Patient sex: M
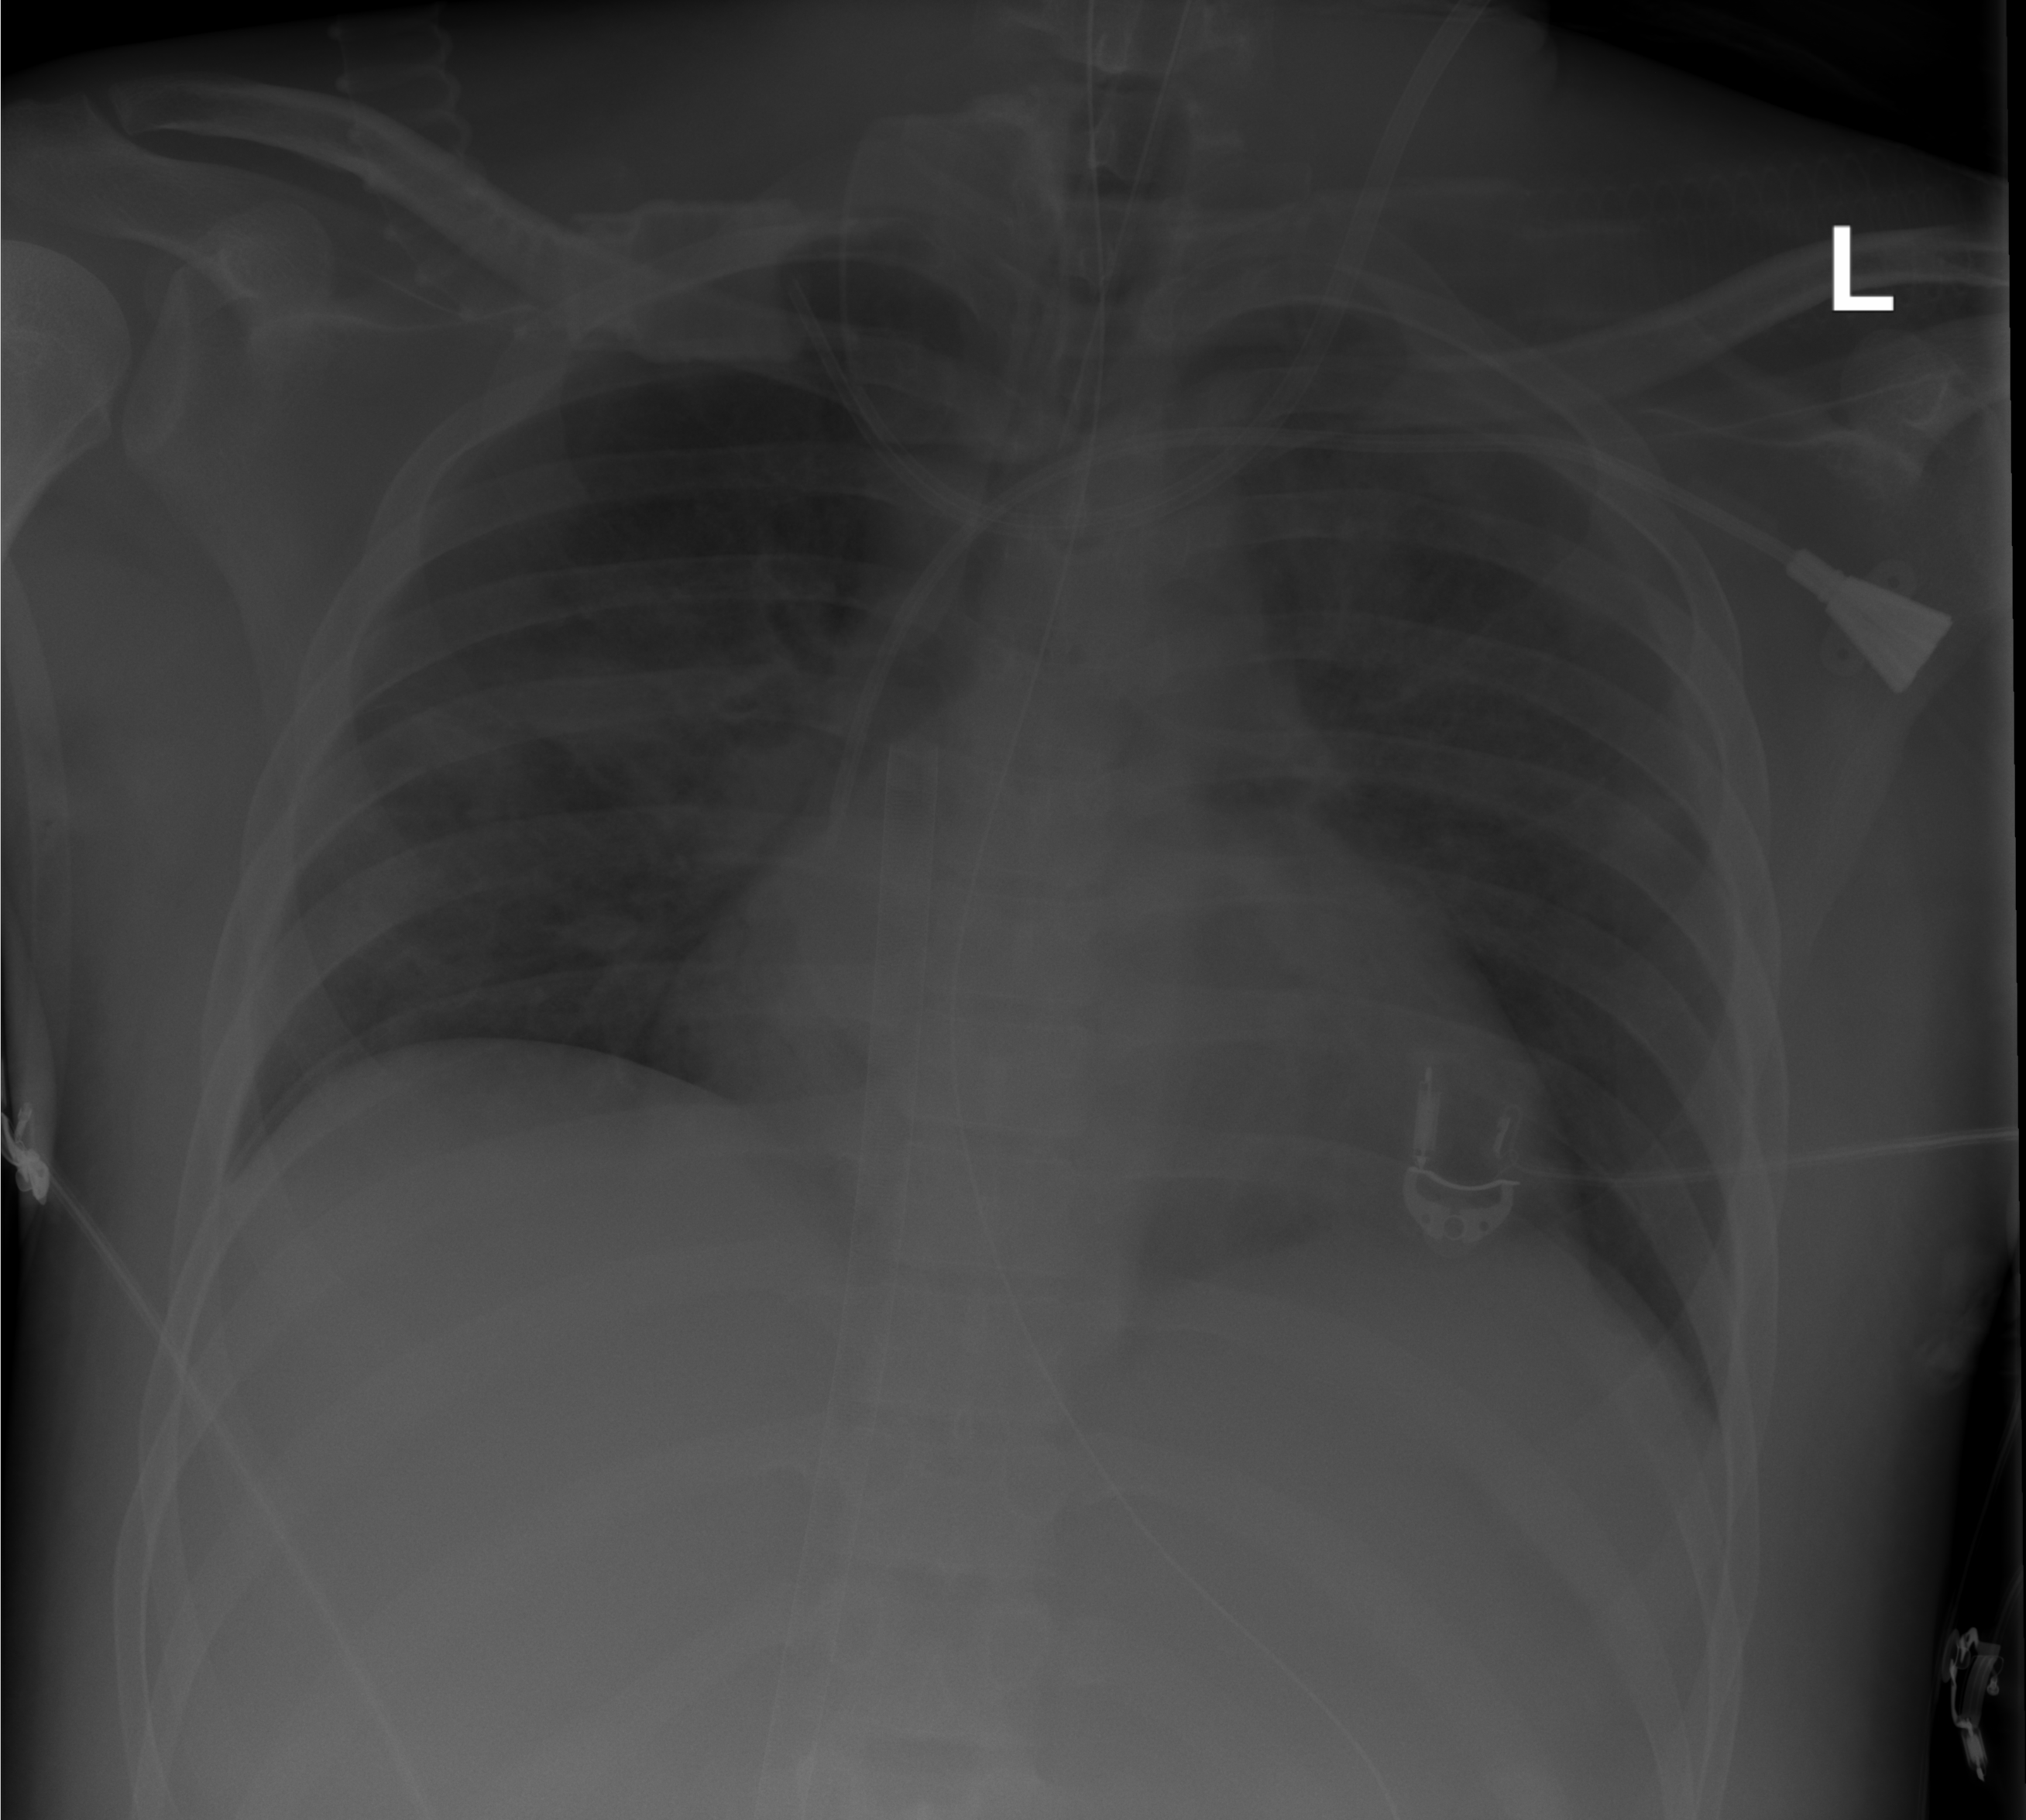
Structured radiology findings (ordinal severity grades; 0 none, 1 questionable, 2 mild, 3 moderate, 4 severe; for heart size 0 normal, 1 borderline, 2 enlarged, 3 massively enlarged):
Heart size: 2
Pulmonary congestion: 2
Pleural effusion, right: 0
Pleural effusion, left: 0
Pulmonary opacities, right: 2
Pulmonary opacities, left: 1
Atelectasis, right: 2
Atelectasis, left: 0